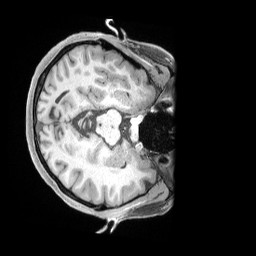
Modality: T1w
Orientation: axial
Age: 41
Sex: female
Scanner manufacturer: siemens
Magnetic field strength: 3 T
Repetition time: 2 s
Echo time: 0.00211 s